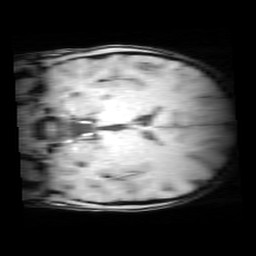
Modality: MP2RAGE
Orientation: coronal
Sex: male
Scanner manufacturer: siemens
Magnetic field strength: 3 T
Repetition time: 5 s
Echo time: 0.00368 s